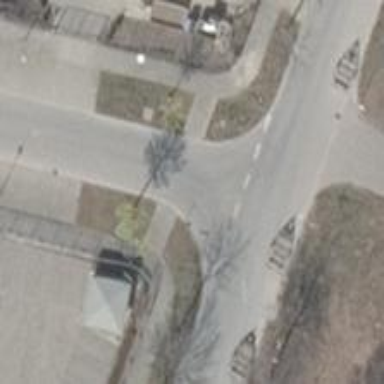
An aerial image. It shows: Sidewalk along the footway.